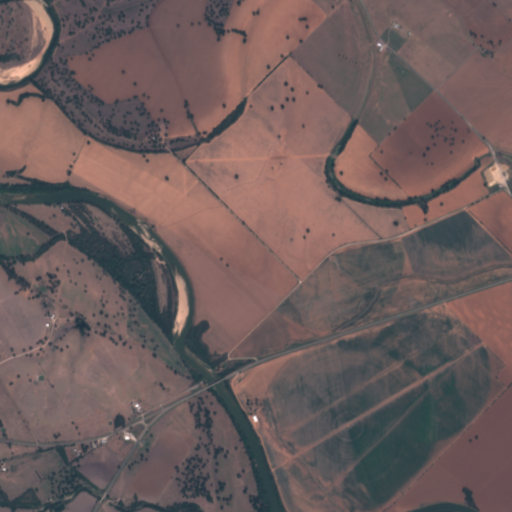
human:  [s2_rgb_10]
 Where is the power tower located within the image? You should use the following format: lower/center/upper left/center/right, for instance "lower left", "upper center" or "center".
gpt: The power tower is located in the upper left of the image.
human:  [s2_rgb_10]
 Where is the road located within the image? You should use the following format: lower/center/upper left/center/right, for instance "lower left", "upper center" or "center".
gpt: There is no road in the image.